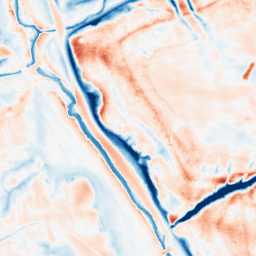
Category: edge_preserving
Decomposition family: guided
Decomposition parameters: radius: 8
eps: 1
Upsampling method: cubic_mitchell
Upsampling parameters: scale: 2
Upsampling scale: 2